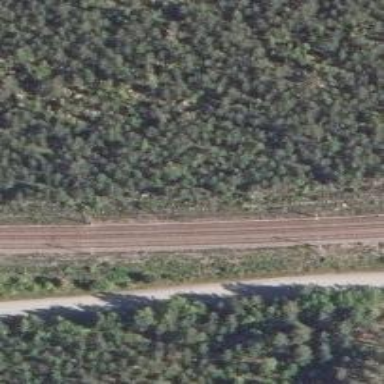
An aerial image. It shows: Railway with continuous electrified contact line.